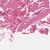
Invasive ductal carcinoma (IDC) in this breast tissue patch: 0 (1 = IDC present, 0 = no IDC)